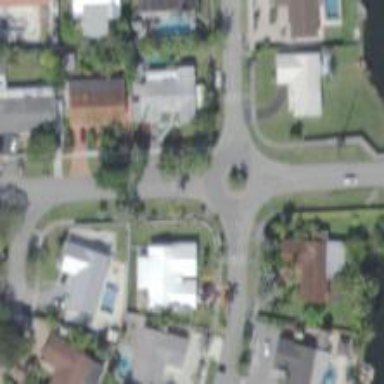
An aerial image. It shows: Residential road that intersects with roundabout.